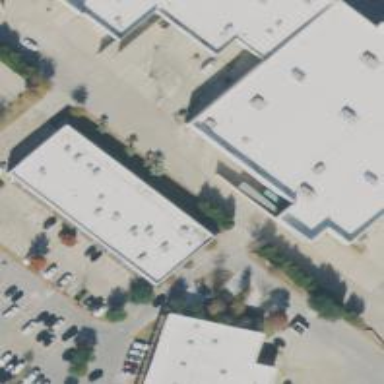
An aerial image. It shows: Retail building.